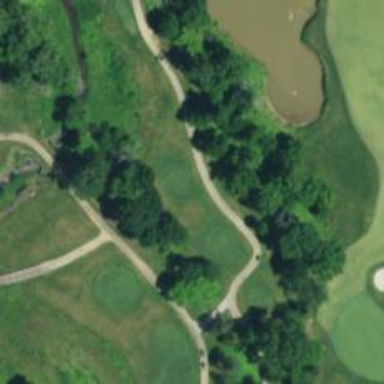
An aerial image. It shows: View of golf hole.